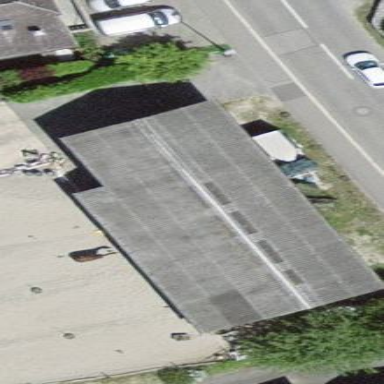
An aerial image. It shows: Stable.